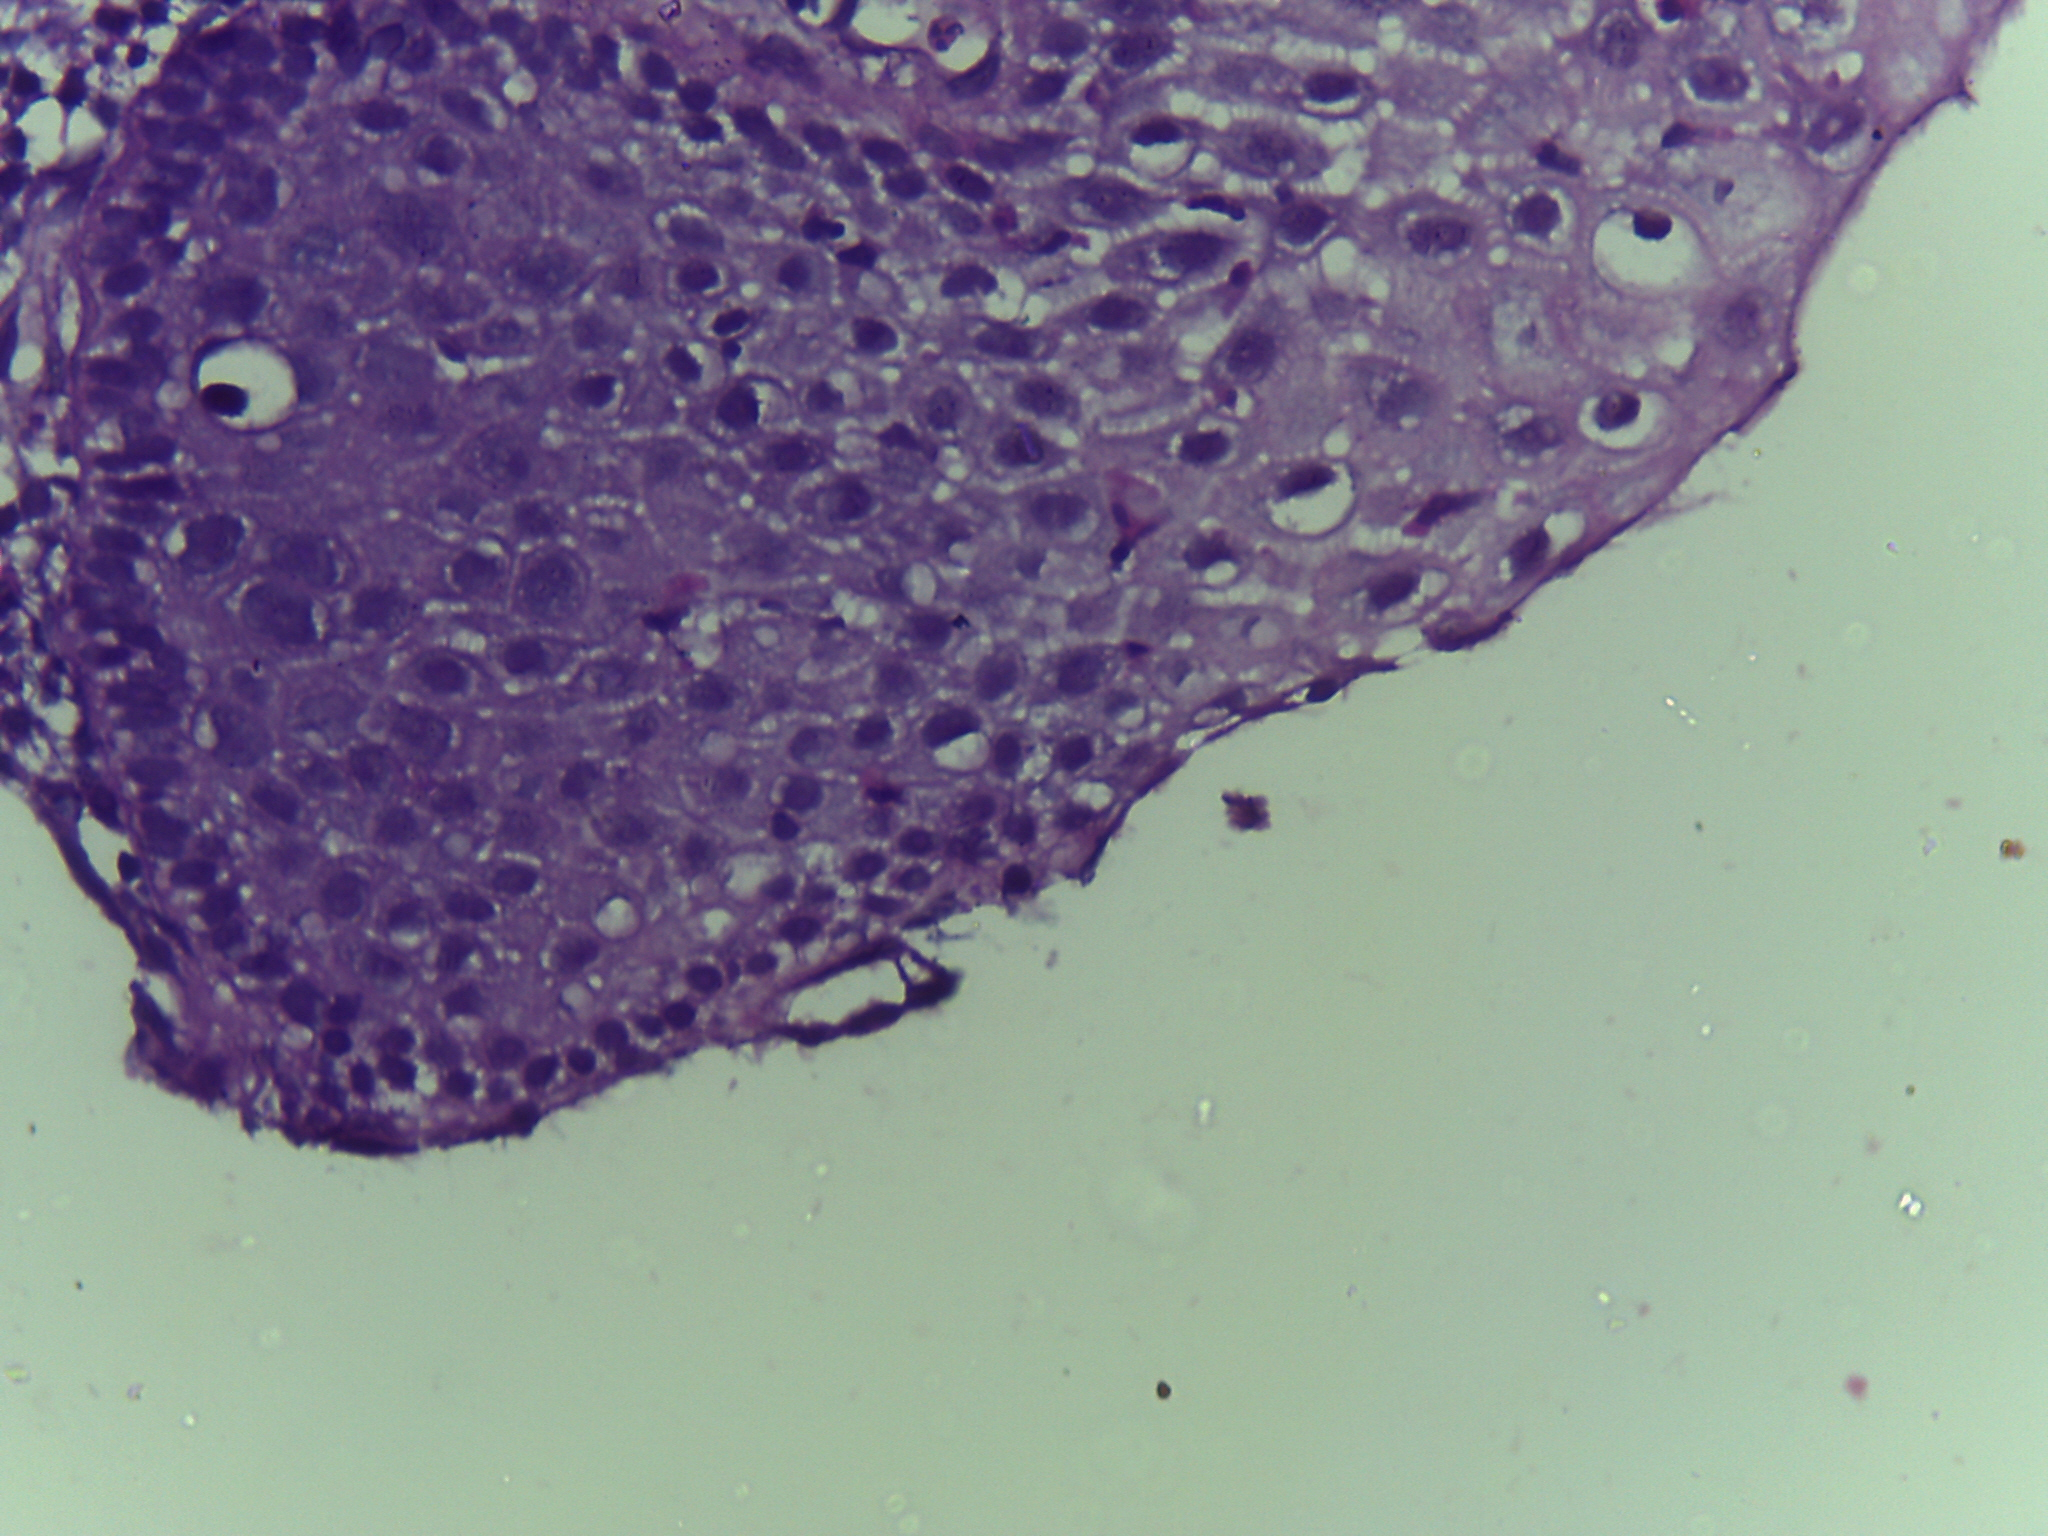
Diagnosis: OSCC